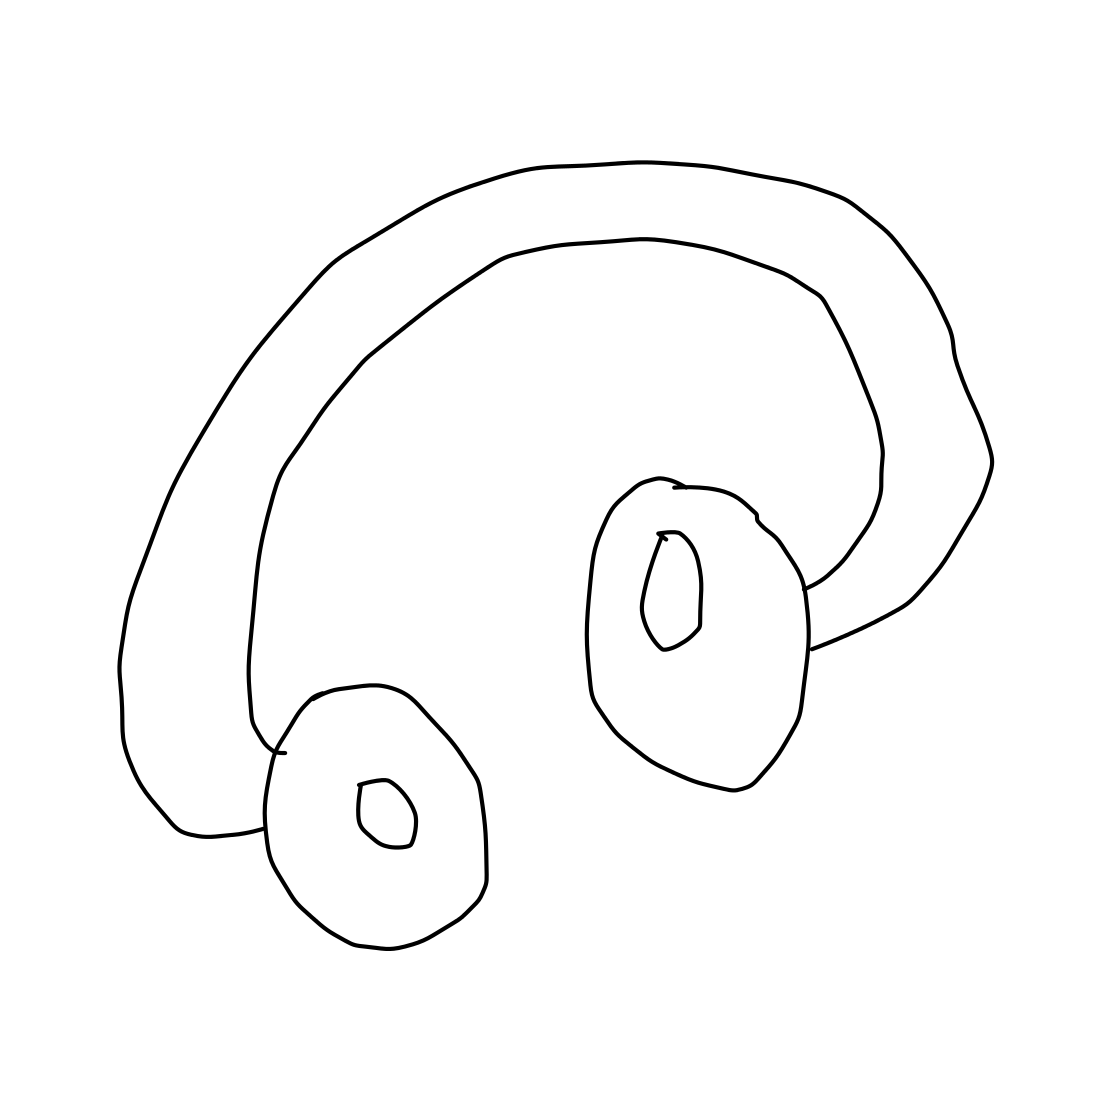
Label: head-phones